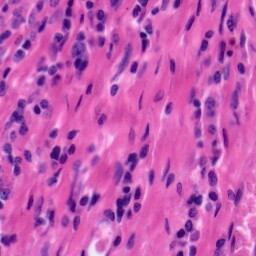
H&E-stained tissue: Tonsil